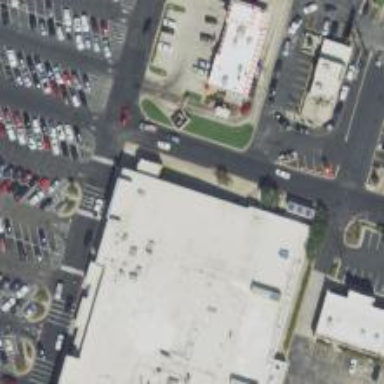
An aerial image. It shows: Pharmacy providing healthcare services.